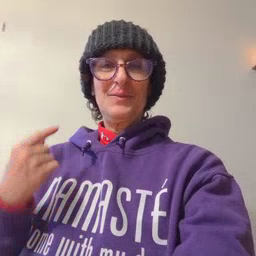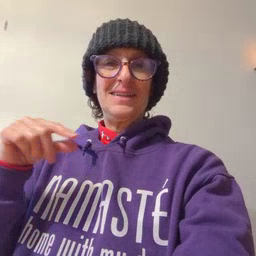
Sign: green